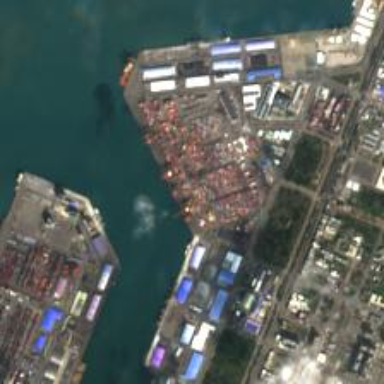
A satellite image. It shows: Industrial area with cargo containers.